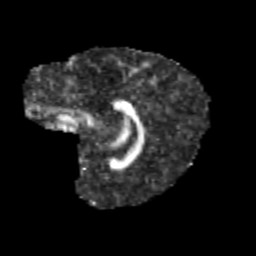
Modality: FA
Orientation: sagittal
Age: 9
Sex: female
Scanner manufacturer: siemens
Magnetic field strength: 3 T
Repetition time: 3.8 s
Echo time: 0.07 s